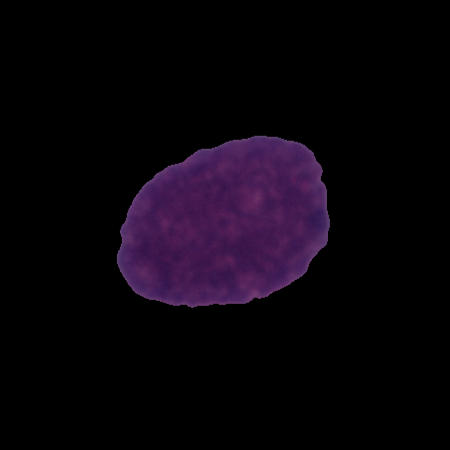
Label: cancer